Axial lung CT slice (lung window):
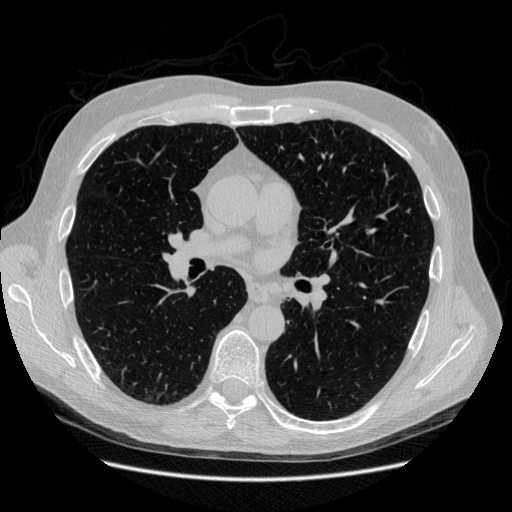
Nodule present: no